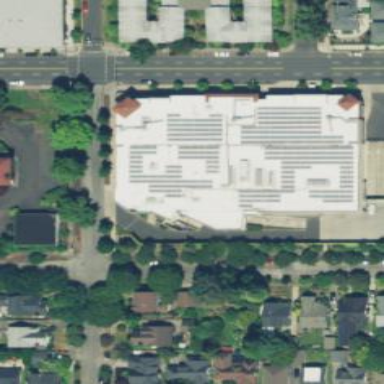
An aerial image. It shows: Flat roofed retail building that is supermarket.